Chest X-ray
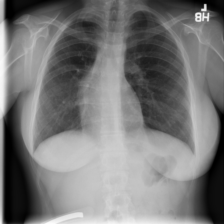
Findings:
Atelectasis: negative
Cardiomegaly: negative
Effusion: negative
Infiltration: negative
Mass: negative
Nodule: negative
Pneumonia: negative
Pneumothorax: negative
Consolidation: negative
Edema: negative
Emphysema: negative
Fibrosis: positive
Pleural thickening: negative
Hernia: negative